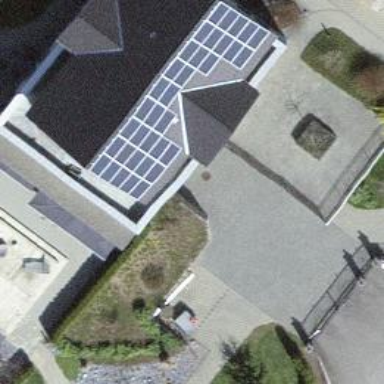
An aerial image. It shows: Solar power generator with photovoltaic panels.